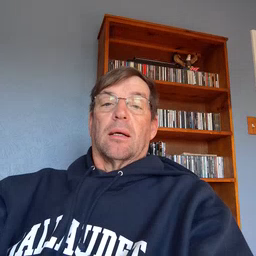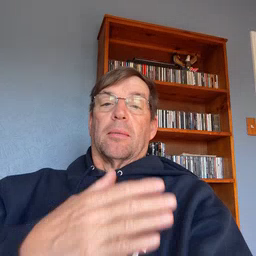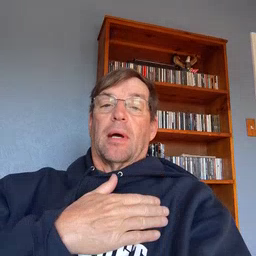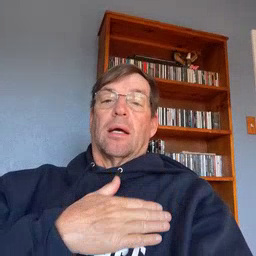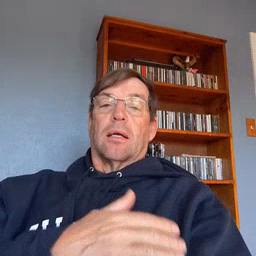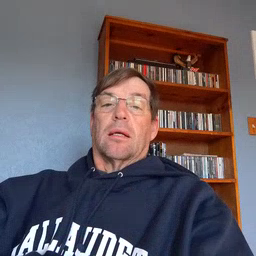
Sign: minemy